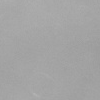
Atmospheric dust classification: dusty